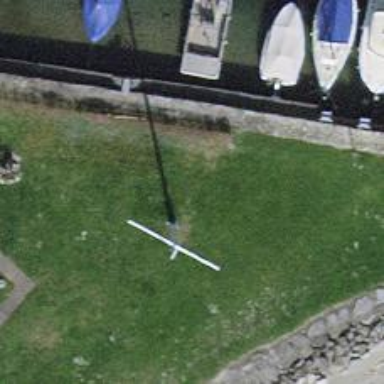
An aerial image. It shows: Flagpole which is man-made.